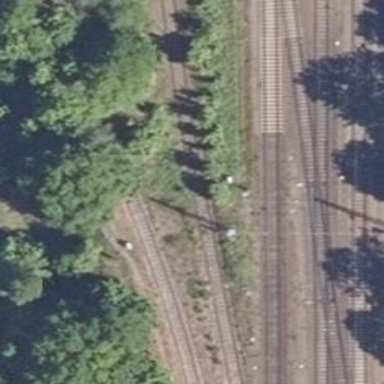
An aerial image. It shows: Railway switch.